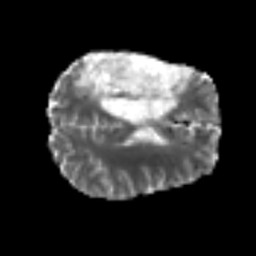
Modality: MD
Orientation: axial
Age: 50
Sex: male
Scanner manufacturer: siemens
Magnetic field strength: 3 T
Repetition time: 6.1 s
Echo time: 0.101 s